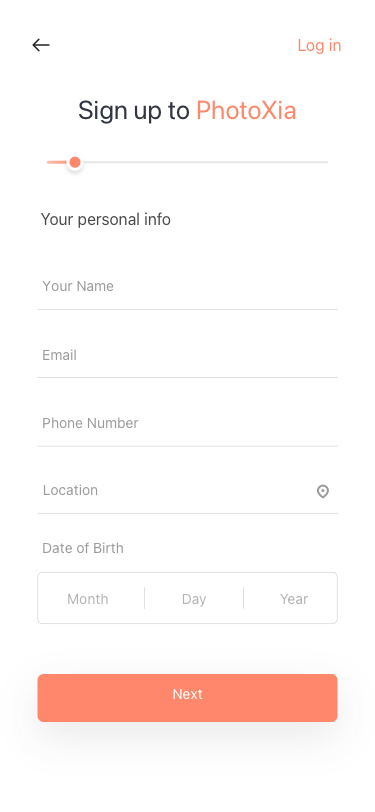
Text in this UI design:
Sign up to PhotoXia
Log in
Next
Your personal info
Your Name
Email
Phone Number
Location
Date of Birth
Month
Day
Year